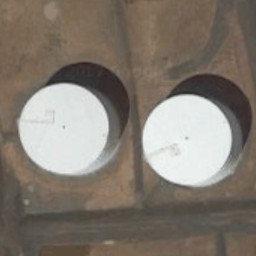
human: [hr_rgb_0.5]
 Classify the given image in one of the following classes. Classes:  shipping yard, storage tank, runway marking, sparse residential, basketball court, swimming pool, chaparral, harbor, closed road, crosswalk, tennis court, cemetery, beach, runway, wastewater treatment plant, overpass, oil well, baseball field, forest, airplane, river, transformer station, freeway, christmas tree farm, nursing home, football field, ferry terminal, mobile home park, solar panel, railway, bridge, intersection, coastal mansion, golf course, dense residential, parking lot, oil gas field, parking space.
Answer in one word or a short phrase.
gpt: storage tank